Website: home-depot
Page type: billing-address
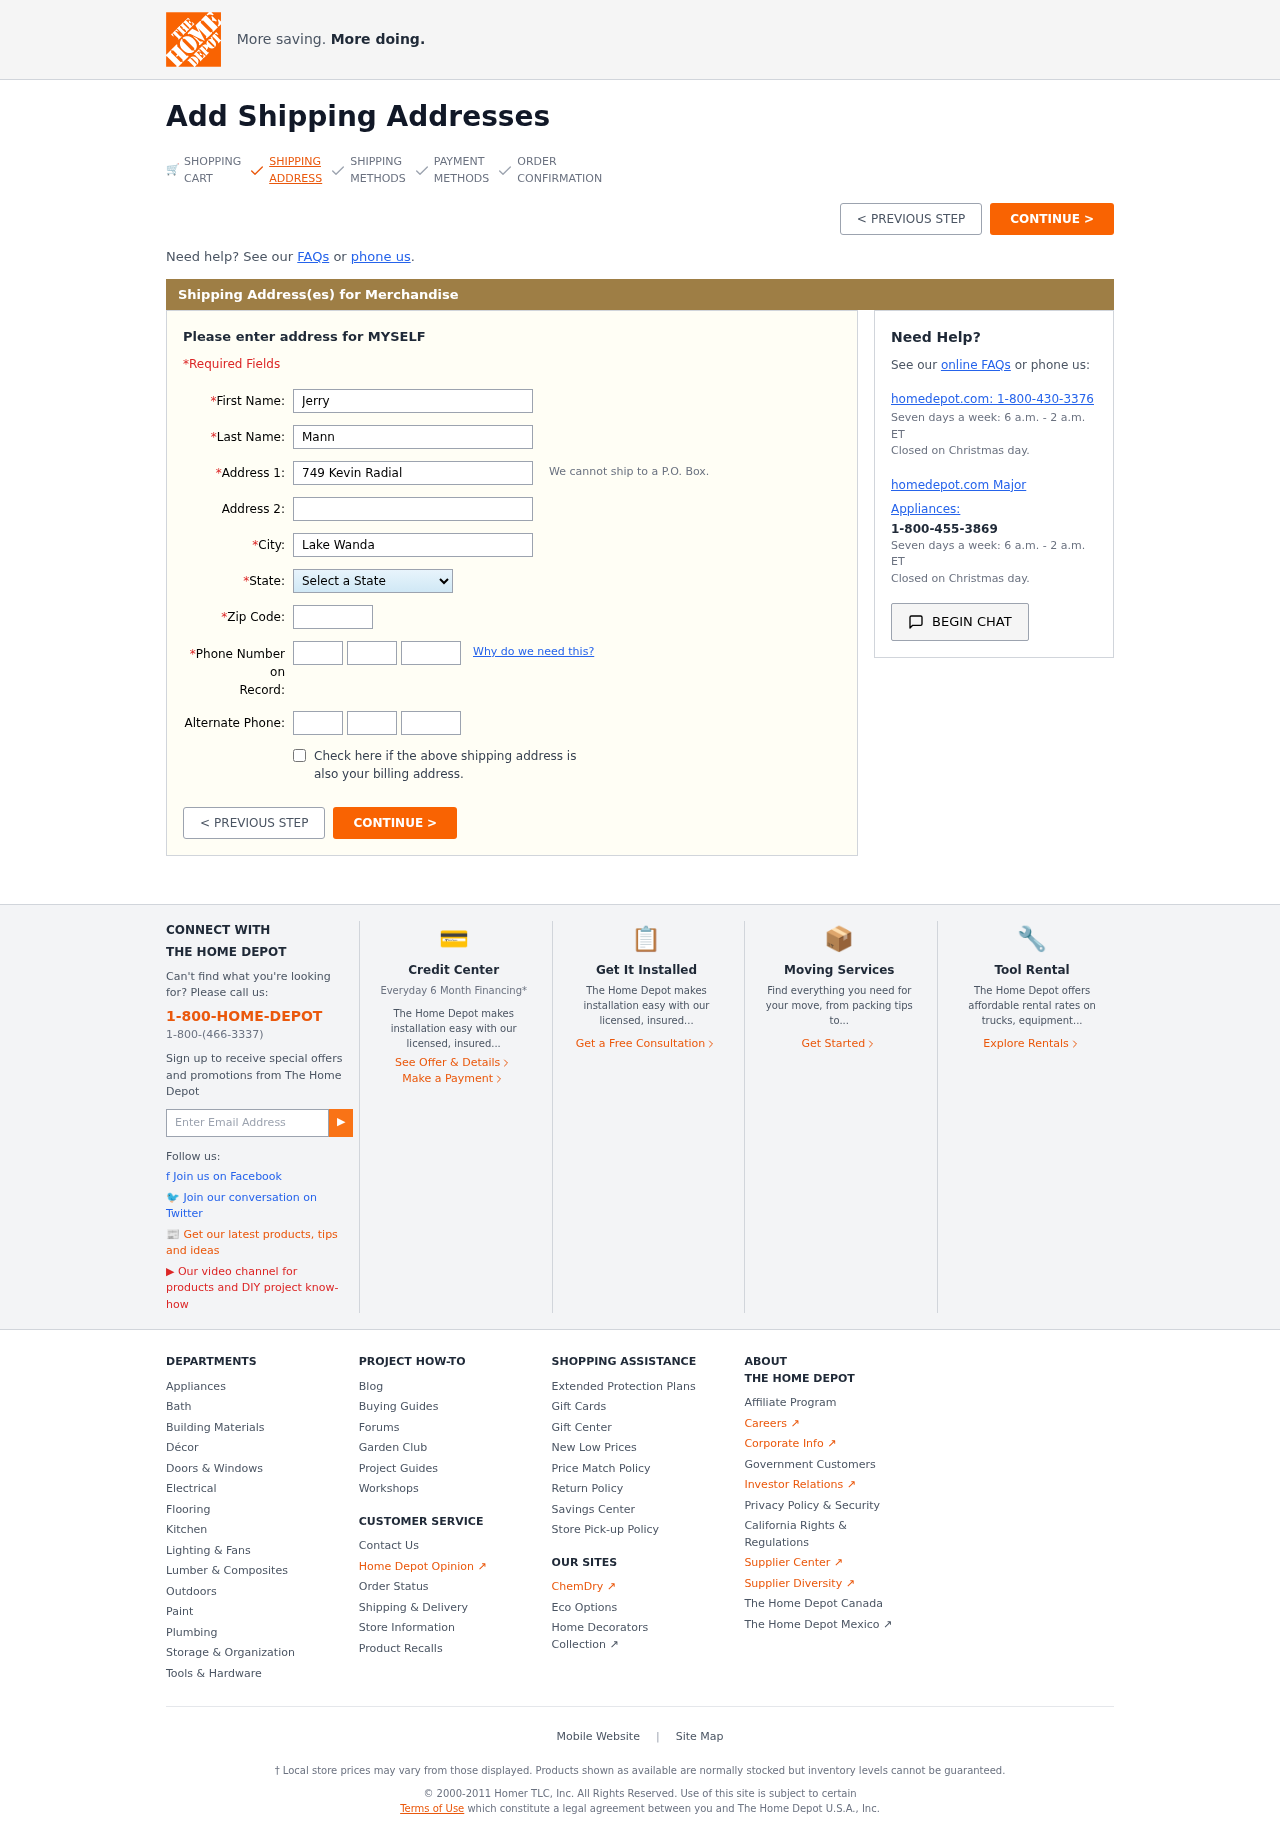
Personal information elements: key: PII_STATE
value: MH
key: PII_FIRSTNAME
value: Jerry
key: PII_LASTNAME
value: Mann
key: PII_STREET
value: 749 Kevin Radial
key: PII_CITY
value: Lake Wanda
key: PII_POSTCODE
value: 81786
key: PII_PHONE_AREA
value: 569
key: PII_PHONE_PREFIX
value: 694
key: PII_PHONE_LINE
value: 0784
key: PII_PHONE_ALT_AREA
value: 217
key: PII_PHONE_ALT_PREFIX
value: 442
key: PII_PHONE_ALT_LINE
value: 0421